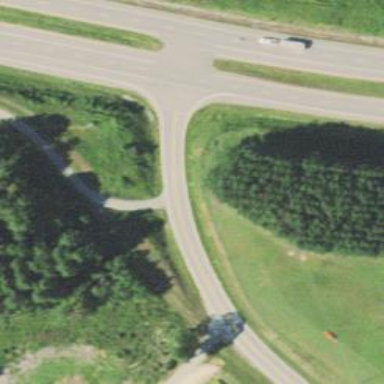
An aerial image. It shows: Tertiary road.